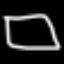
Label: square